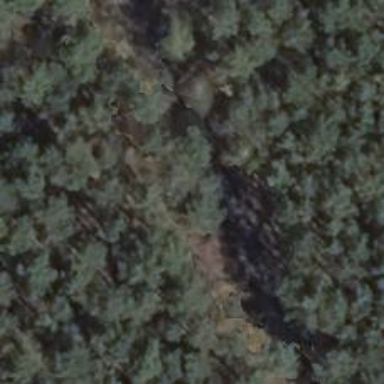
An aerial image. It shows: Track road with grade3 tracktype.